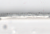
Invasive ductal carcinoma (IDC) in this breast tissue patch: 0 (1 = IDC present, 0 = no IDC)